Question: I want to have a nav bar in a div like this

I have an image in the middle of the div and I want to write the css so that my nav elements ( home, about... ) have a relative margin and are not in the image.
html
'''
<div class="nav">
<img id="diamond" src="{% static "blog/img/Diamond.png" %}">
<a id="nav_left" href="{% url 'index' %}">Home</a>
<a id="nav_left" href="{% url 'guides' %}">Guides</a>
<a id="nav_right" href="{% url 'stream' %}">Stream</a>
<a id="nav_right" href="{% url 'about' %}">About</a>
</div>
'''
current css
'''
.nav {
left: 0;
right: 0;
background-color: #FFFFFF;
position: fixed;
bottom 0px;
height: 20vh;
margin: 5px;
}
#nav_left {
float: left;
color: black;
}
#nav_right {
float: right;
color: black;
}
#diamond {
display: block;
margin-left: auto;
margin-right: auto;
max-width: 100%;
max-height: 100%;
}
'''
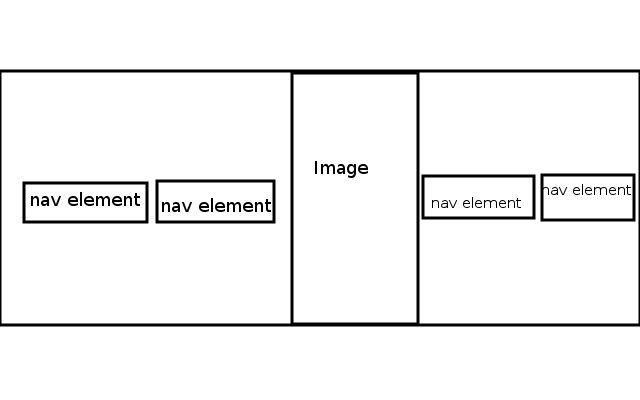
Answer: Just change the source order would be the simplest method...then 'inline-block' and 'vertical-align:middle'.
'''
.nav {
left: 0;
right: 0;
background-color: lightblue;
position: fixed;
bottom 0px;
height: 20vh;
margin: 5px;
text-align: center;
}
#diamond {
max-height: 100%;
width: auto;
}
.nav a,
.nav img {
display: inline-block;
vertical-align: middle;
margin: 0 1em;
}
'''
'''
<div class="nav">
<a class="nav_left" href="#">Home</a>
<a class="nav_left" href="#">Guides</a>
<img id="diamond" src="http://lorempixel.com/output/abstract-q-c-100-100-5.jpg" />
<a class="nav_right" href="#">Stream</a>
<a class="nav_right" href="#">About</a>
</div>
'''
'flexbox' has been mentioned and it would be possible to retain the original order of the question but the internal order would require some re-jigging.
'''
.nav {
left: 0;
right: 0;
background-color: lightblue;
position: fixed;
bottom 0px;
height: 20vh;
margin: 5px;
text-align: center;
display: flex;
justify-content: space-around;
align-items: center;
}
.nav a {
order: 3
}
.nav a:nth-of-type(1) {
order: -1
}
.nav a:nth-of-type(2) {
order: 1
}
#diamond {
max-height: 100%;
width: auto;
order: 2;
}
'''
'''
<div class="nav">
<img id="diamond" src="http://lorempixel.com/output/abstract-q-c-100-100-5.jpg" />
<a class="nav_left" href="#">Home</a>
<a class="nav_left" href="#">Guides</a>
<a class="nav_right" href="#">Stream</a>
<a class="nav_right" href="#">About</a>
</div>
'''